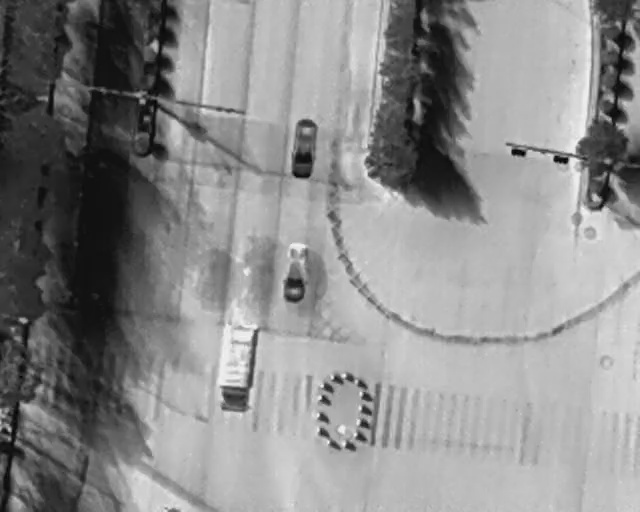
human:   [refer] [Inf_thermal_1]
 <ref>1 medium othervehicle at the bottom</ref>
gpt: <box>[[30, 68, 43, 74, 7]]</box>